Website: walmart
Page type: billing-address
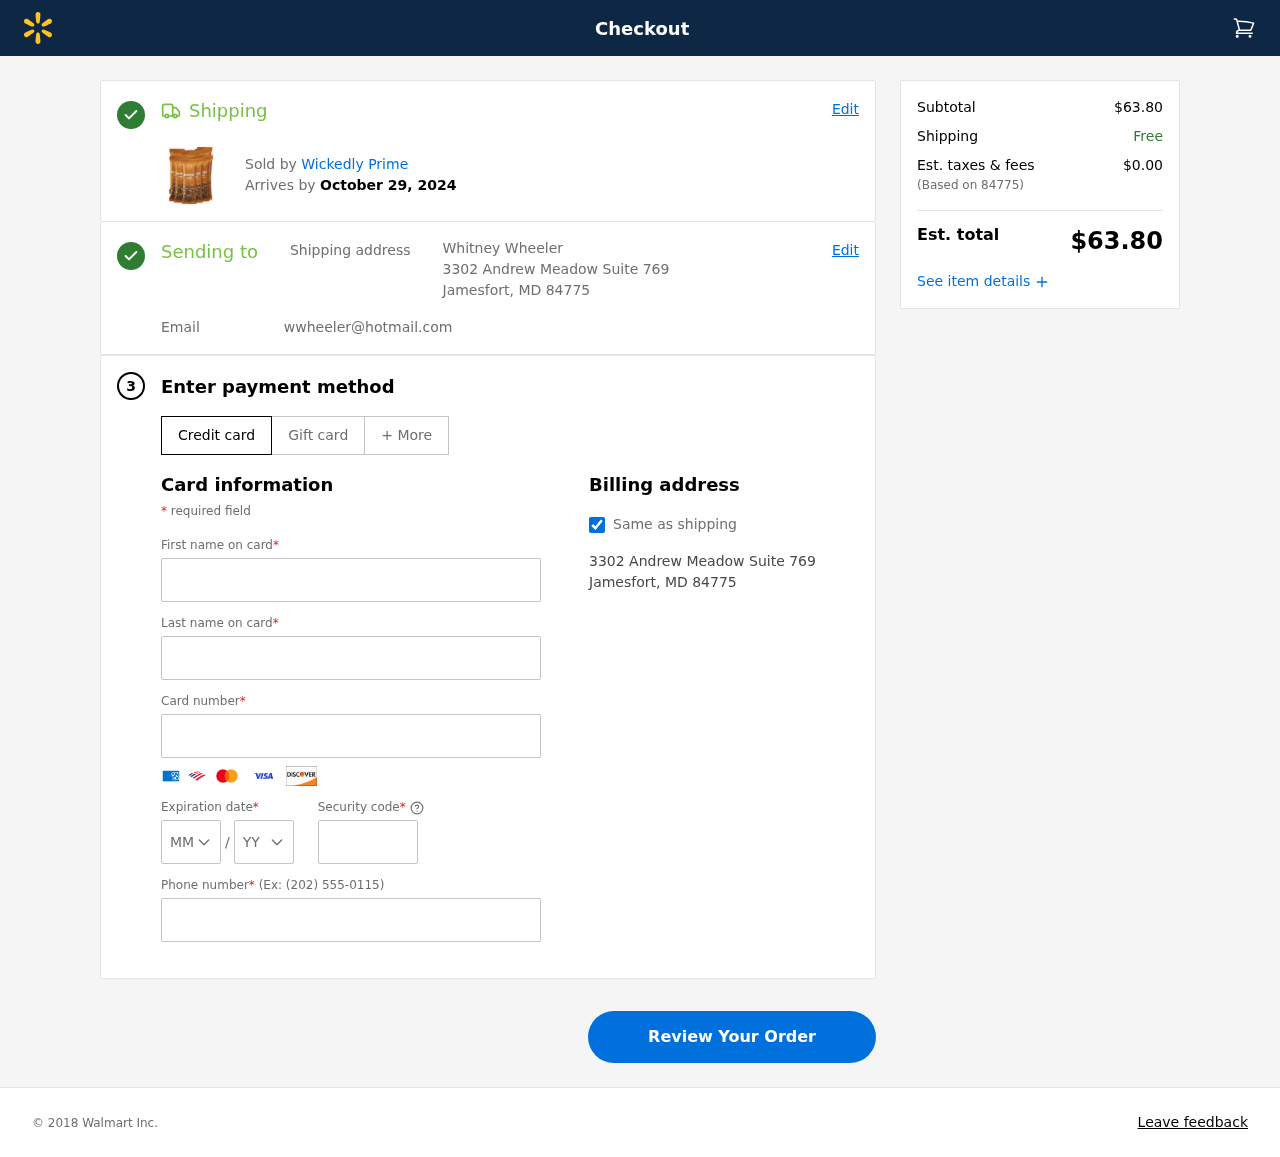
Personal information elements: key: PII_CARD_CVV
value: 650
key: PII_CARD_EXPIRY_MONTH
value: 02
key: PII_CARD_EXPIRY_YEAR
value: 29
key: PII_CARD_NUMBER
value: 6011 0968 6858 4899
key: PII_CITY_STATE_ZIP
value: Jamesfort, MD 84775
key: PII_EMAIL
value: wwheeler@hotmail.com
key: PII_FIRSTNAME
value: Whitney
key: PII_FULLNAME
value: Whitney Wheeler
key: PII_LASTNAME
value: Wheeler
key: PII_PHONE
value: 3505578449
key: PII_POSTCODE
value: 84775
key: PII_STREET
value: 3302 Andrew Meadow Suite 769
Product elements: key: PRODUCT1_BRAND
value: Wickedly Prime
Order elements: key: ORDER_DELIVERY_DATE
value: October 29, 2024
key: ORDER_SUBTOTAL
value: $63.80
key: ORDER_TAX
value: $0.00
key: ORDER_TOTAL
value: $63.80